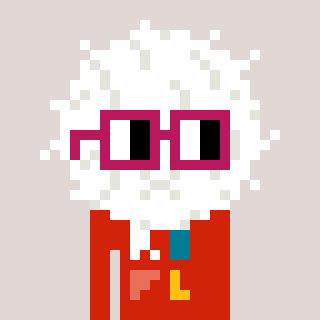
a pixel art character with square dark red glasses, a cottonball-shaped head and a red-colored body on a warm background